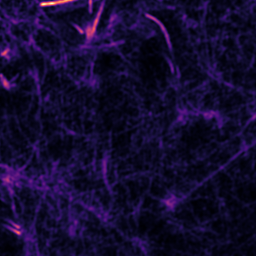
Label: Super-resolution F-actin image